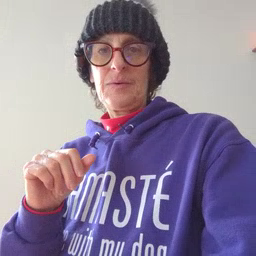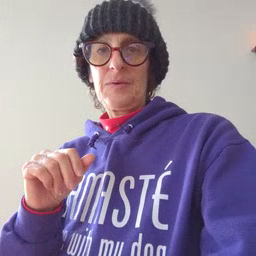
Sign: no